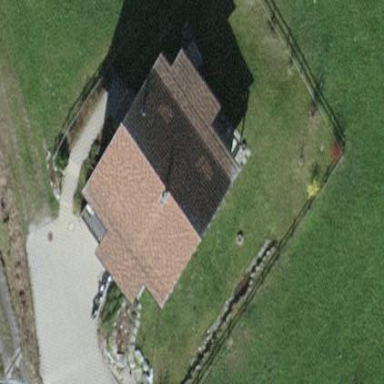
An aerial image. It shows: Simple and straightforward house.